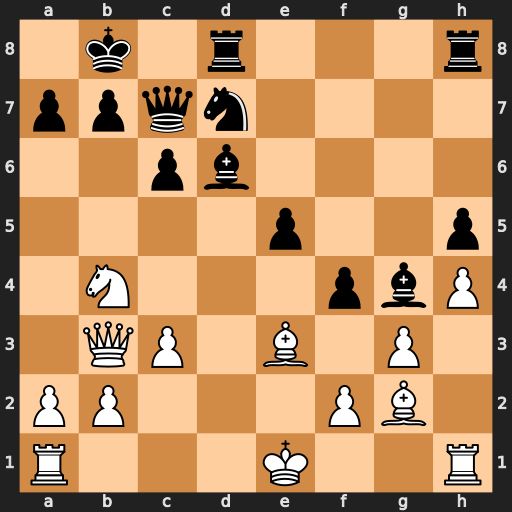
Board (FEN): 1k1r3r/ppqn4/2pb4/4p2p/1N3pbP/1QP1B1P1/PP3PB1/R3K2R
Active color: w
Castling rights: KQ
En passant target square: -
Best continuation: Na6+ Kc8 Nxc7